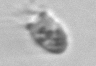
Label: Balanion